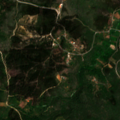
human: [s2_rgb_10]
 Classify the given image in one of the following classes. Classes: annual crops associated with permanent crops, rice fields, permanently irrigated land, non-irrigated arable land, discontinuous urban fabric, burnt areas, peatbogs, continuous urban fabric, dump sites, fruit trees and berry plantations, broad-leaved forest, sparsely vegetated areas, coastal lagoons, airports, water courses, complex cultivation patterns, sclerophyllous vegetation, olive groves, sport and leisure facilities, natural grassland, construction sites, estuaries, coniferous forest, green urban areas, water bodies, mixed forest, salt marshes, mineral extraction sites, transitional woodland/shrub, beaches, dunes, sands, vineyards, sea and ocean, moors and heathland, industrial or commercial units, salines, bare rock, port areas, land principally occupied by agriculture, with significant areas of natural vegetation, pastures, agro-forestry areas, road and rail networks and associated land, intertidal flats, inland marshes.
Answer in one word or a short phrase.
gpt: land principally occupied by agriculture, with significant areas of natural vegetation, coniferous forest, transitional woodland/shrub